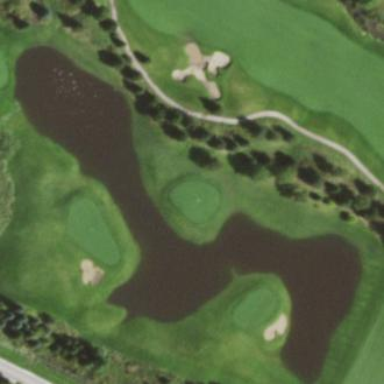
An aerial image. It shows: Driving range for golf on grass.